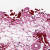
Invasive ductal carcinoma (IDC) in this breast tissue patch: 0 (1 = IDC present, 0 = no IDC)